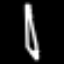
Label: pencil